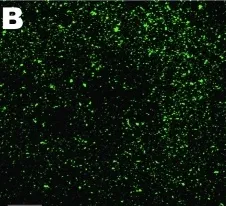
Morphologic appearance of infected erythrocytes of a 57-year-old woman in China and immunofluorescent antibody test results. B) Patient serum reactive against Colpodella antigen. Scale bar = 20 microm; original magnification x40.
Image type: pathology (immunostaining)